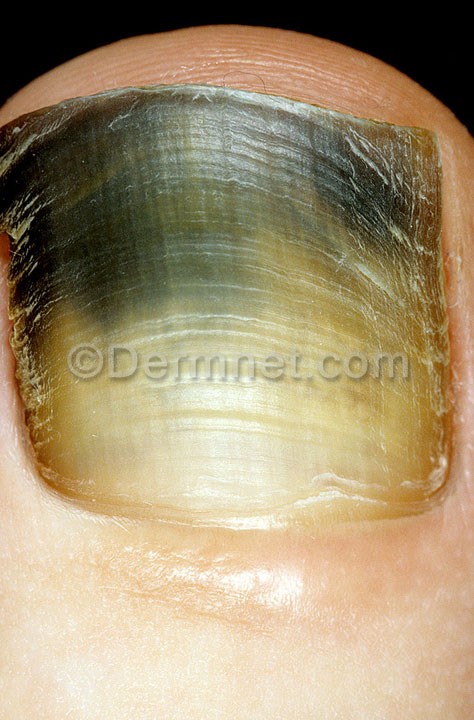
Disease: Nail Fungus and other Nail Disease